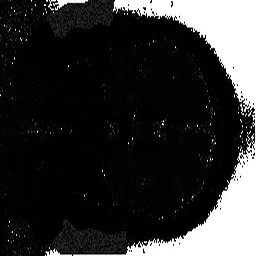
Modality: T2starmap
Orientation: coronal
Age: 47
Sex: female
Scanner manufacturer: siemens
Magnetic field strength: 3 T
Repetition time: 0.043 s
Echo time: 0.00184 s